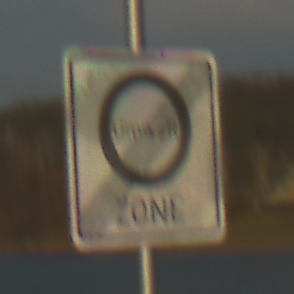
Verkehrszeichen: EndeUmweltzone
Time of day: SunriseSunset
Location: Outdoor (RoadRail)
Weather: PartlyCloudy
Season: NotSpecified
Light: Natural